Field crop: tomato
Growth stage: 2
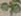
Species: solanum